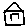
Label: house